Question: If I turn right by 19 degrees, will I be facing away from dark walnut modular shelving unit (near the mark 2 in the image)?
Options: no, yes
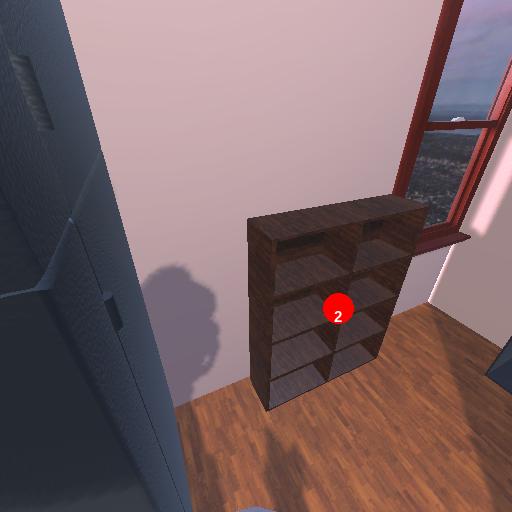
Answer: no